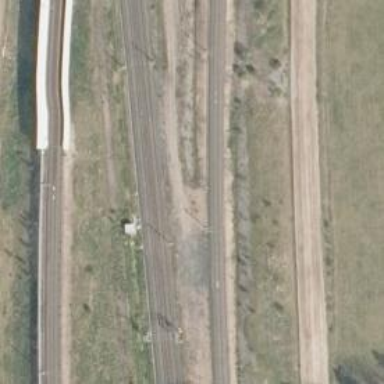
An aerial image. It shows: Electrified contact line.